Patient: sex M, age 70
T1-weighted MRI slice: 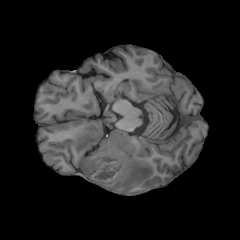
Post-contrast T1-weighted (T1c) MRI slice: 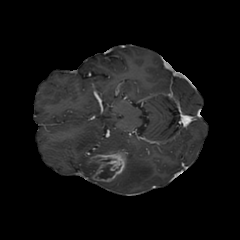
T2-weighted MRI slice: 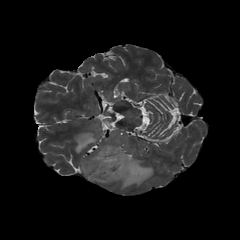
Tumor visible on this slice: yes
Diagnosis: Glioblastoma, IDH-wildtype
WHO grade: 4